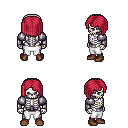
a pixel art fantasy rpg character, male body template, skeleton, steel arm armor, white pants, ruby red pageboy hairstyle, brown shoes, four views (front, back, left, right), 2x2 character sprite sheet, small pixel art, hard edges, no anti-aliasing